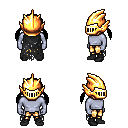
a pixel art fantasy rpg character, male body template, dark elf, purple skin, black tattered cape, gold greaves, black twin-tailed hairstyle, gold helm, black shoes, four views (front, back, left, right), 2x2 character sprite sheet, small pixel art, hard edges, no anti-aliasing